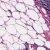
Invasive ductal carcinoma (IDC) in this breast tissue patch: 0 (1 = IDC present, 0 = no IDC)